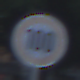
Verkehrszeichen: Geschwindigkeit100
Umgebung: Outdoor, Urban
Tageszeit: SunriseSunset
Wetter: PartlyCloudy
Licht: Natural
Jahreszeit: NotSpecified
Kontrast: LowContrast